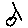
Label: circle